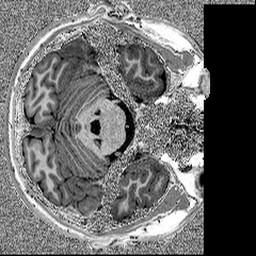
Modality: MP2RAGE
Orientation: axial
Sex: male